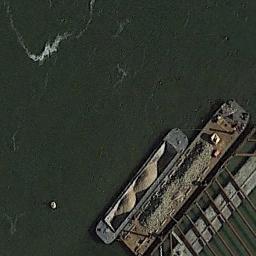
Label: ship